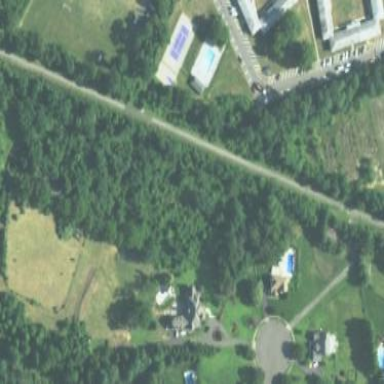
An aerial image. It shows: Leisure park surrounded by woodland.